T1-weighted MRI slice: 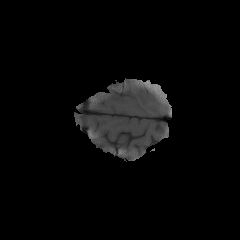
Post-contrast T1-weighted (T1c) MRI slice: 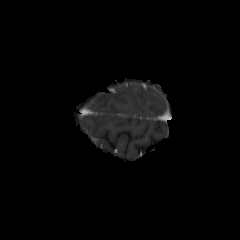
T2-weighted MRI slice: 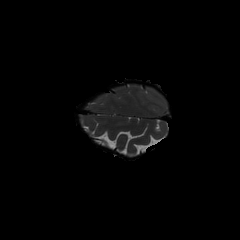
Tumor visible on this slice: no